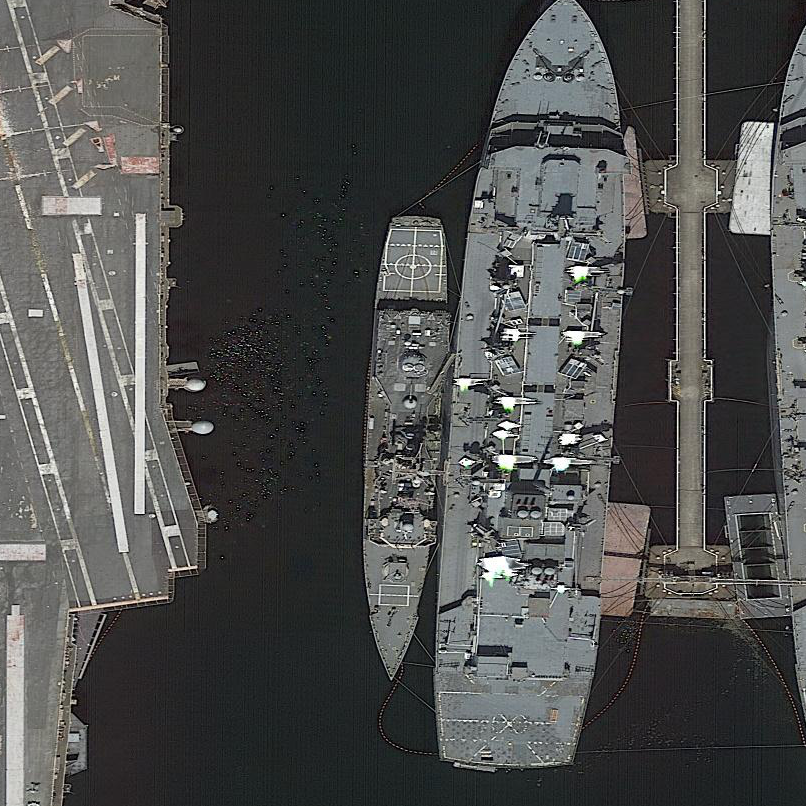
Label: cruiser